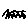
Label: zigzag